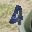
Label: 4